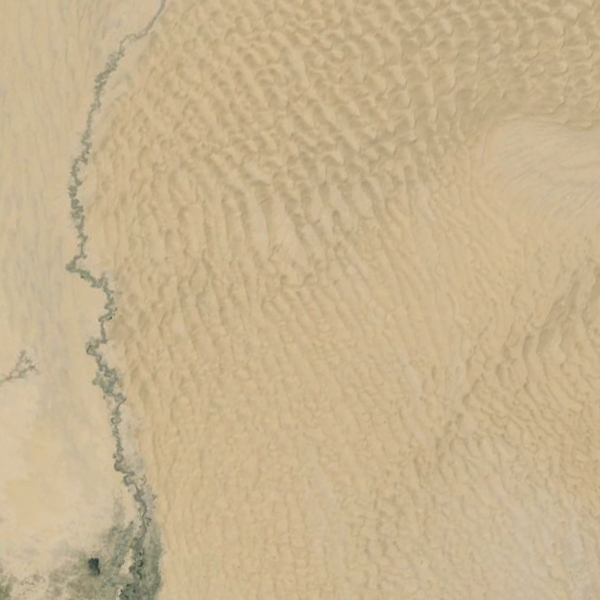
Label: Desert